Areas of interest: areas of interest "Jinan High-Tech Development Zone International Convention and Exhibition Center"
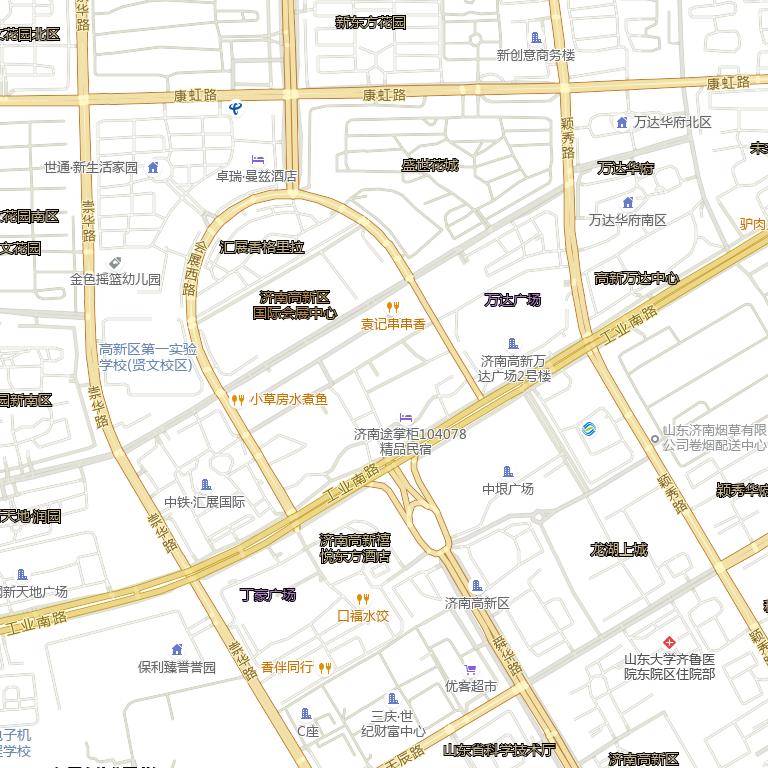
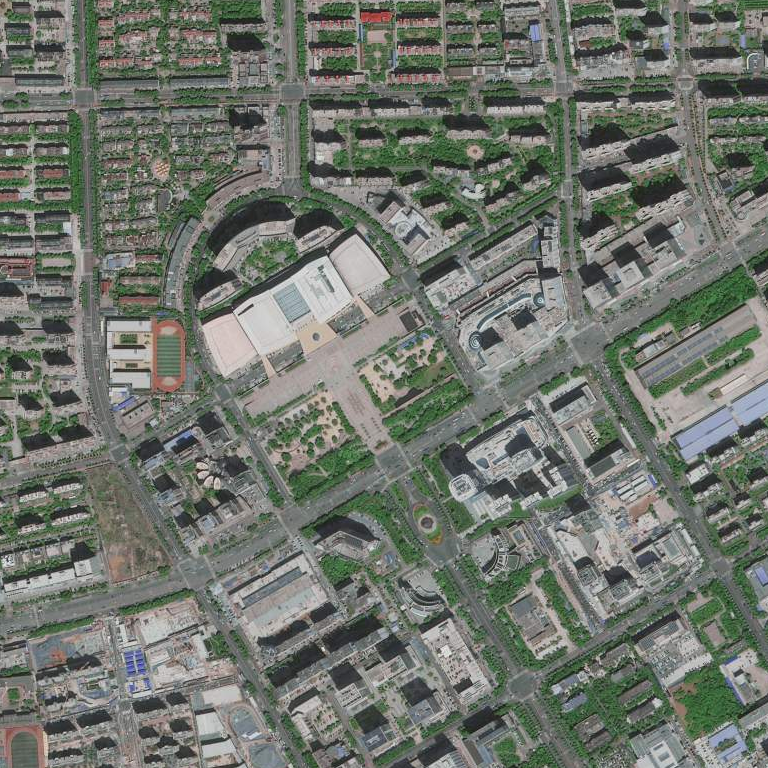